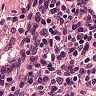
Metastatic tissue present: no